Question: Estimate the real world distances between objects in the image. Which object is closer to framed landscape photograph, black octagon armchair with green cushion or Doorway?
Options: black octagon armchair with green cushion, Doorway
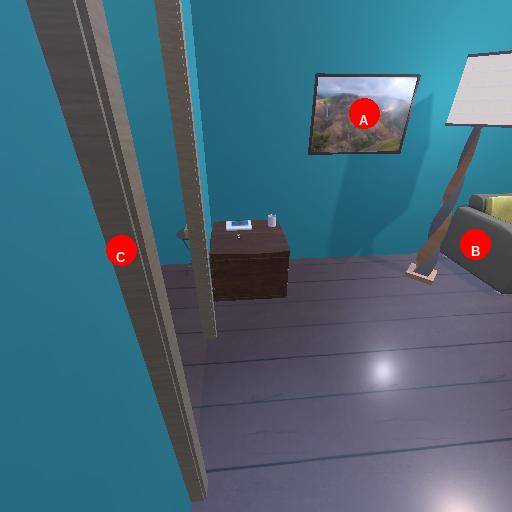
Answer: black octagon armchair with green cushion